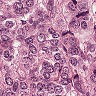
Metastatic tissue present: yes